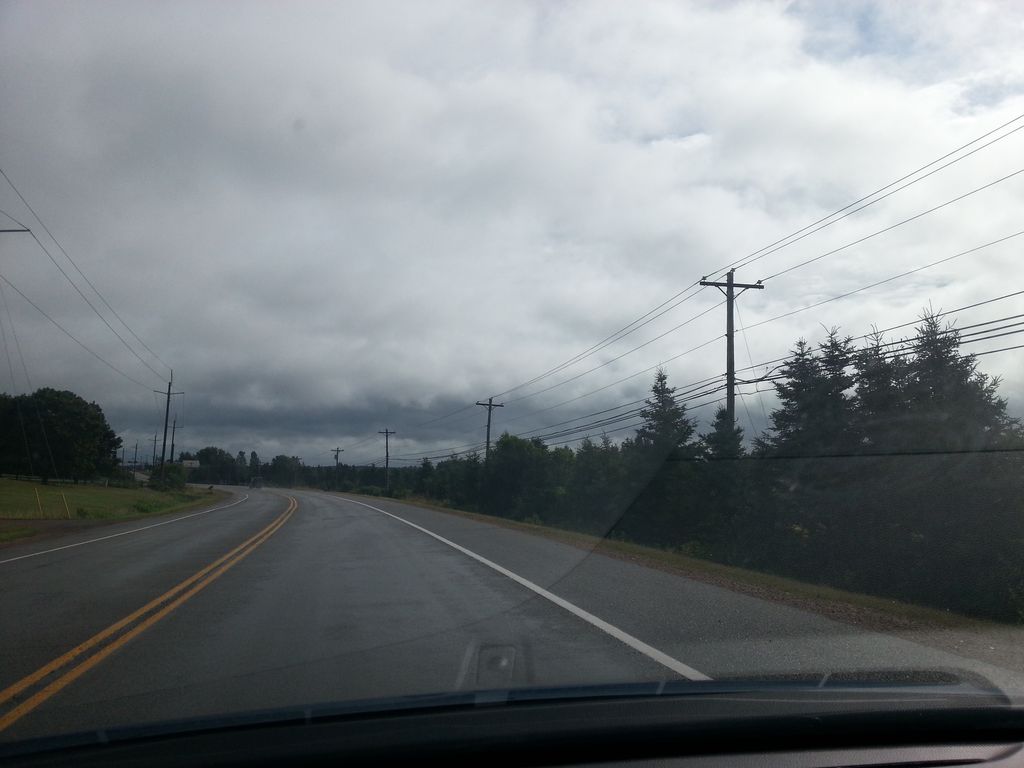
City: charlottetown